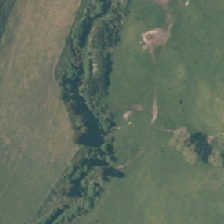
Land cover: deciduous_hardwood